Question: I want to design layout which contains one button which is on the top side of the screen when we click on the button it should open a layout which comes from the bottom side like a keypad.
But no idea how to do this?
please share your ideas to do this.
Screen shot of layout:

when i click on that drop down button , another layout will come from download with a size of virtual keypad.
Thanks,
Ammu
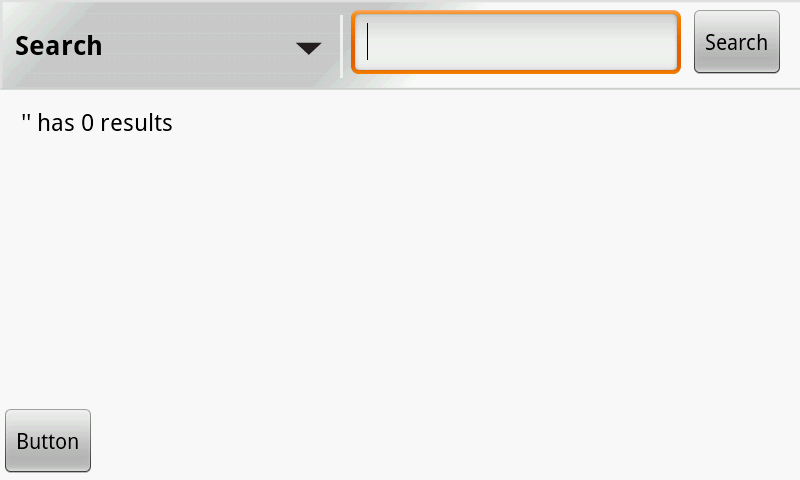
Answer: Animation can help you to do this:
'''
private void initPopup()
{
final TransparentPanel popup = (TransparentPanel) findViewById(R.id.popup_window);
// Start out with the popup initially hidden.
popup.setVisibility(View.GONE);
animShow = AnimationUtils.loadAnimation( this, R.anim.popup_show);
animHide = AnimationUtils.loadAnimation( this, R.anim.popup_hide);
final Button showButton = (Button) findViewById(R.id.show_popup_button);
final Button hideButton = (Button) findViewById(R.id.hide_popup_button);
showButton.setOnClickListener(new View.OnClickListener() {
public void onClick(View view) {
popup.setVisibility(View.VISIBLE);
popup.startAnimation( animShow );
showButton.setEnabled(false);
hideButton.setEnabled(true);
}});
hideButton.setOnClickListener(new View.OnClickListener() {
public void onClick(View view) {
popup.startAnimation( animHide );
showButton.setEnabled(true);
hideButton.setEnabled(false);
popup.setVisibility(View.GONE);
}});
final TextView locationName = (TextView) findViewById(R.id.location_name);
final TextView locationDescription = (TextView) findViewById(R.id.location_description);
locationName.setText("Animated Popup");
locationDescription.setText("Animated popup is created by Arun nu solla mattaen"
+ " Transparent layout is used on this example, and animation xml is also used"
+ " on this example. Have a Good day guys.");
}
'''
See this <URL>
Hope this helps you.